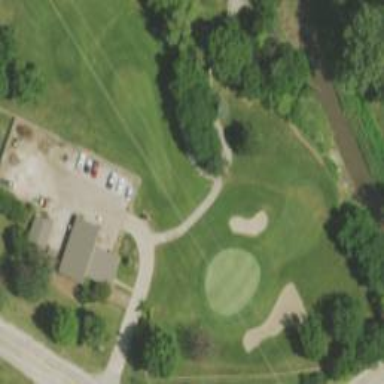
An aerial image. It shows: Well-maintained golf cart path.